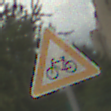
Verkehrszeichen: RadverkehrRechts
Umgebung: Outdoor, Suburban
Tageszeit: MorningAfternoon
Wetter: PartlyCloudy
Licht: Natural
Jahreszeit: NotSpecified
Kontrast: LowContrast